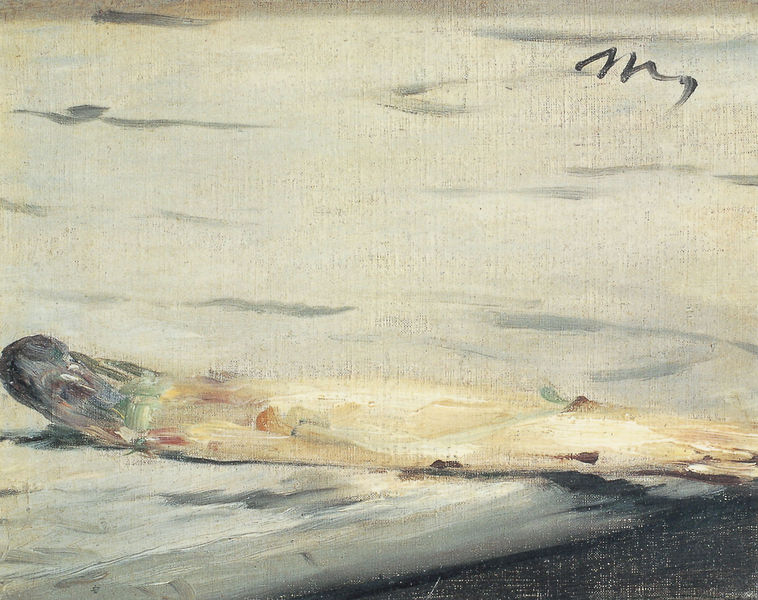
Titel: Spargel
Künstler: Édouard Manet
Institution: Paris, Musée d’Orsay
Schlagwörter: akt, blau, gemälde, kopf, meer, vogel, weiß, gelb, grün, impressionismus, braun, grau, hell, schwarz, tisch, rot, expressionismus, malerei, mensch, tot, signatur, tischdecke, öl, figur, stilleben, stillleben, wellen, papier, abstrakt, farbe, lila, violett, weis, impressionistisch, monet, manet, regen, tischkante, schlicht, leinwand, malen, ölmalerei, fisch, blaugrau, weich, qualle, pinselführung, spargel, stisch, abstrakte, m, spagelkopf